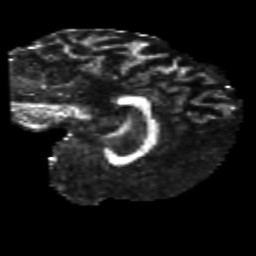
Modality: FA
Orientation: sagittal
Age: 46
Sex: male
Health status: healthy
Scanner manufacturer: siemens
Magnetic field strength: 3 T
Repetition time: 10.8 s
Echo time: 0.082 s